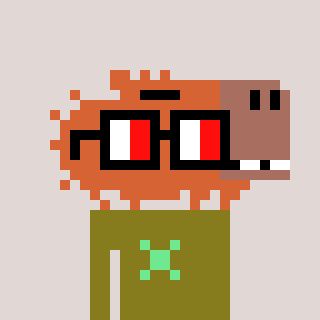
a pixel art character with square glasses with black frames and red eyes, a capybara-shaped head and a gunk-colored body on a warm background